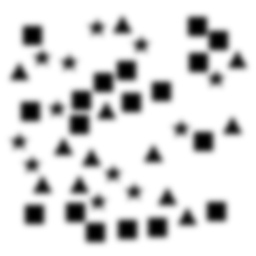
Squares: 18
Triangles: 12
Stars: 12
Total shapes: 42